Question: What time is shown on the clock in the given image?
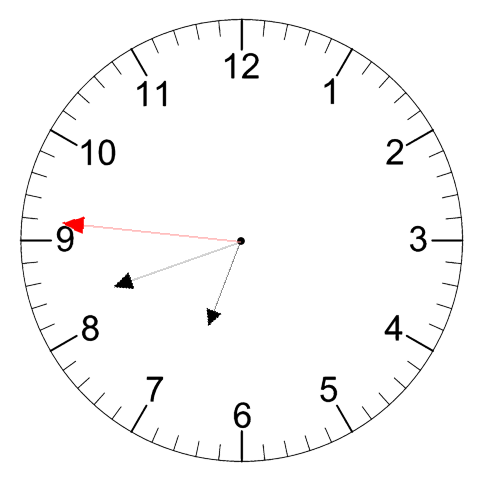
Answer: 06:41:46